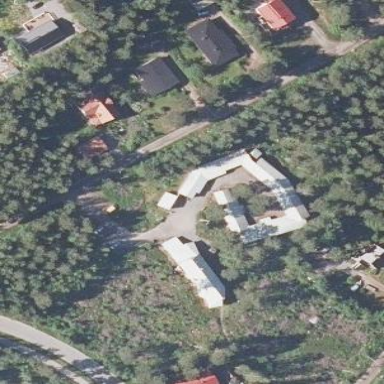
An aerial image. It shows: Building.